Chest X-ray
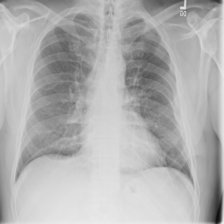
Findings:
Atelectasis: negative
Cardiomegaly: negative
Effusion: negative
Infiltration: negative
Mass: negative
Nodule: negative
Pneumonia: negative
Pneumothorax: negative
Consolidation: negative
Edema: negative
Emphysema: negative
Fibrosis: negative
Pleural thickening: negative
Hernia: negative